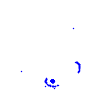
Particle: electron